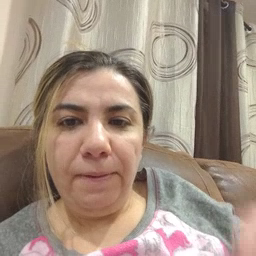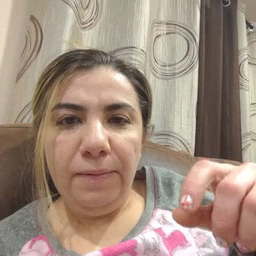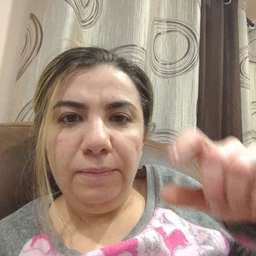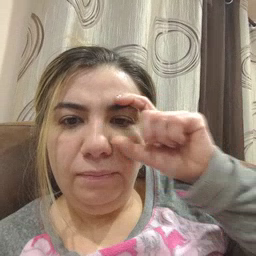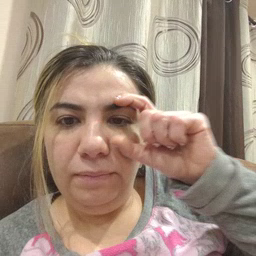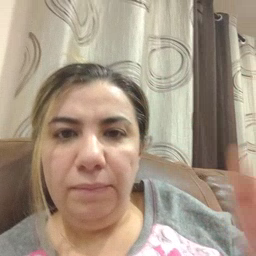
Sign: glasswindow